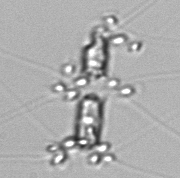
Label: Chaetoceros_didymus_TAG_external_flagellate